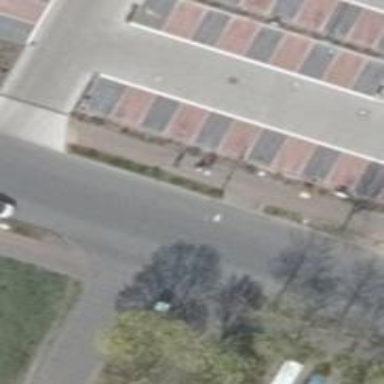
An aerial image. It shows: Tertiary road with concrete surface. The road has sidewalks on both sides and cycle track.